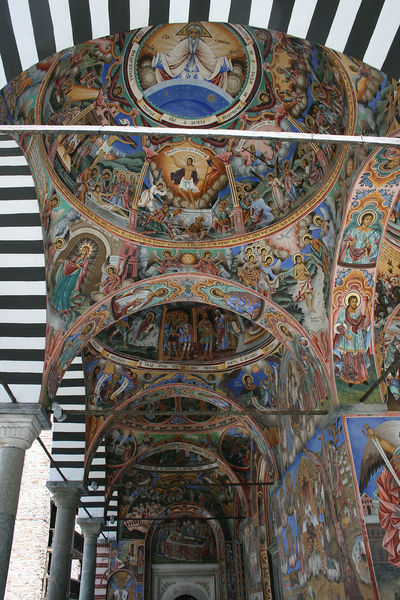
Titel: Rila-Kloster
Institution: Bulgarien, Rilagebirge
Schlagwörter: blau, gemälde, weiß, bunt, schwarz, säulen, zeichnung, malerei, architektur, stein, kirche, decke, farbig, mauer, kuppel, wandmalerei, streifen, foto, gewölbe, kuppeln, dom, gemäuer, fresken, deckenfresken, heilige, fresko, toskana, wandfresken